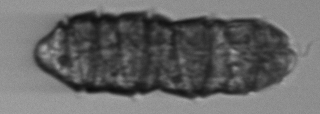
Label: Margalefidinium